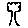
Label: tree